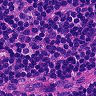
Metastatic tissue present: no